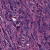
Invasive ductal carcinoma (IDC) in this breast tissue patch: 1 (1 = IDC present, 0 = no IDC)